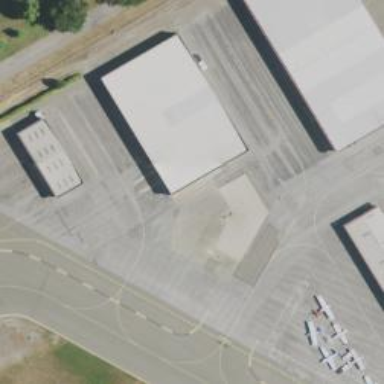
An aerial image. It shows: View of taxiway at the airport.